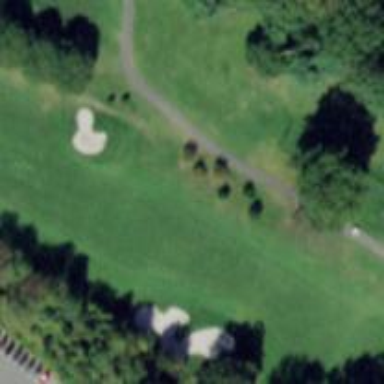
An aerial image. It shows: View of golf hole.